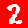
Digit: 2